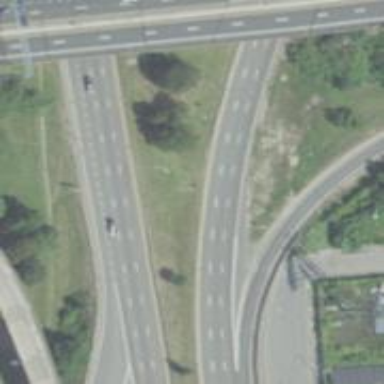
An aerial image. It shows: Asphalt motorway.